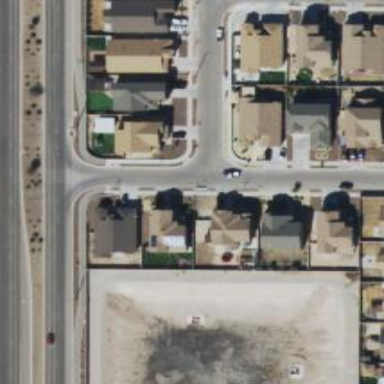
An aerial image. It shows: Asphalt road in residential area.